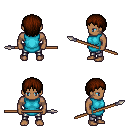
a pixel art fantasy rpg character, male body template, human, dark skin, teal tunic, metal pants, brown plain hairstyle, spear, four views (front, back, left, right), 2x2 character sprite sheet, small pixel art, hard edges, no anti-aliasing